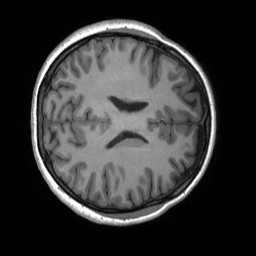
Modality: T1w
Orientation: axial
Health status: ill
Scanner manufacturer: siemens
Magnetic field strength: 3 T
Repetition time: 2.3 s
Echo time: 0.00243 s